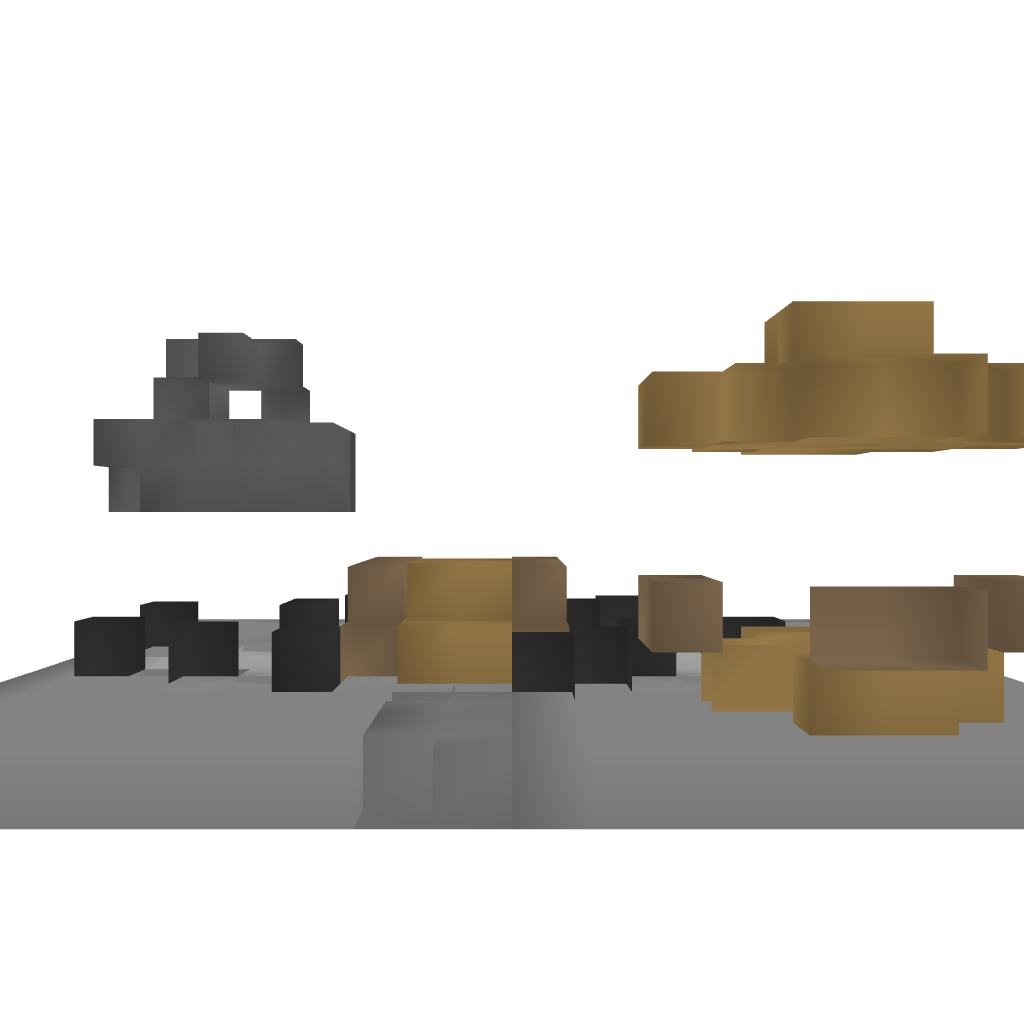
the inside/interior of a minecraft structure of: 5 minute Builds #1